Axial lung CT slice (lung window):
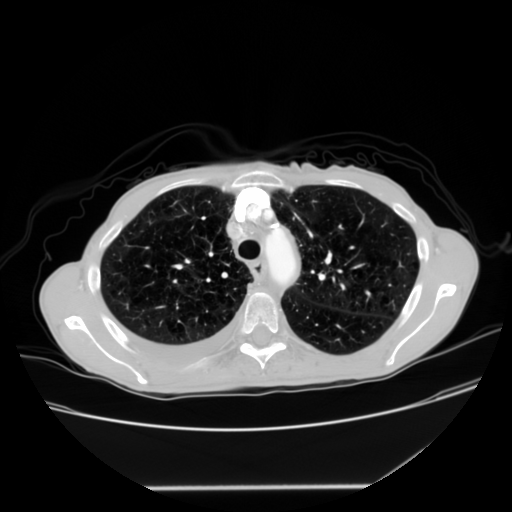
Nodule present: no